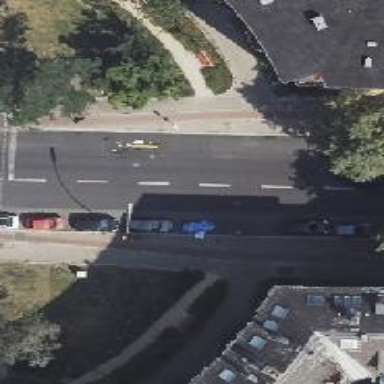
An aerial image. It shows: Tertiary road with asphalt surface and separate cycle track. There are parallel parking lanes on both sides of the road.